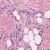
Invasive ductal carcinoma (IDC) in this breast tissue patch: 1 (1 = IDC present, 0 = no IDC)